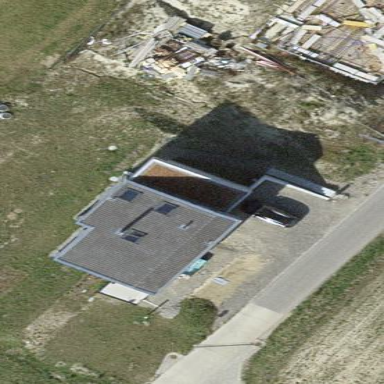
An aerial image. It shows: Detached building.